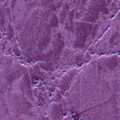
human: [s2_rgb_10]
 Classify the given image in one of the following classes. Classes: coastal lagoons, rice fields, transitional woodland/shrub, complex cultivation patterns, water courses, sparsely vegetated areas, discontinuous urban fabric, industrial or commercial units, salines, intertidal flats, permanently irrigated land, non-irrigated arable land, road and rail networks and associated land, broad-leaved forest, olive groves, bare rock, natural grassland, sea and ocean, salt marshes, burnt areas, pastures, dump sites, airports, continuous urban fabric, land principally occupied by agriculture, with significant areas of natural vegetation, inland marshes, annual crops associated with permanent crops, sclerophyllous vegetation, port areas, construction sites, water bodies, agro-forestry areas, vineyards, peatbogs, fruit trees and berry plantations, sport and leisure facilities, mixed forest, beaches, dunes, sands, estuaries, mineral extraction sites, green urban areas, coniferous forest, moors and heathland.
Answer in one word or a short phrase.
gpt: sea and ocean